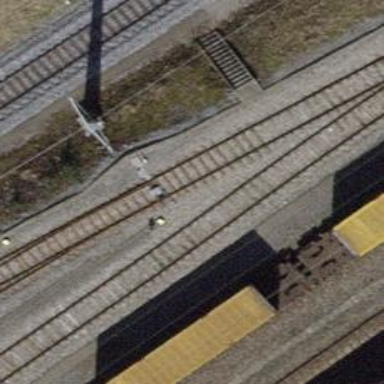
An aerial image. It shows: Railway switch.